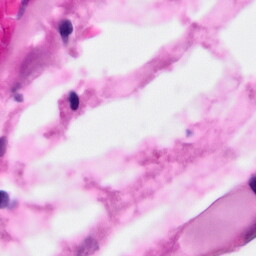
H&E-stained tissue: Pancreatic